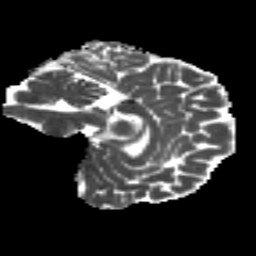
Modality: MD
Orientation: sagittal
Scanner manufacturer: siemens
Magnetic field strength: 3 T
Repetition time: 4.16 s
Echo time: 0.0806 s